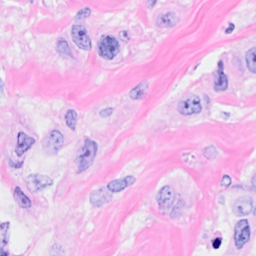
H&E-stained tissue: Breast